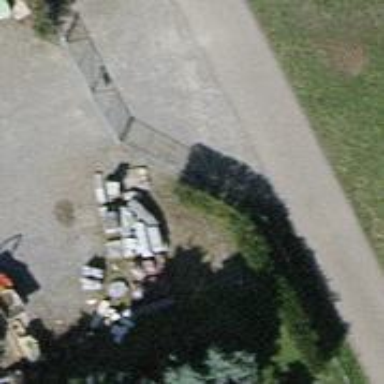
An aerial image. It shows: Hedge barrier.